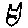
Label: cat